Chest X-ray:
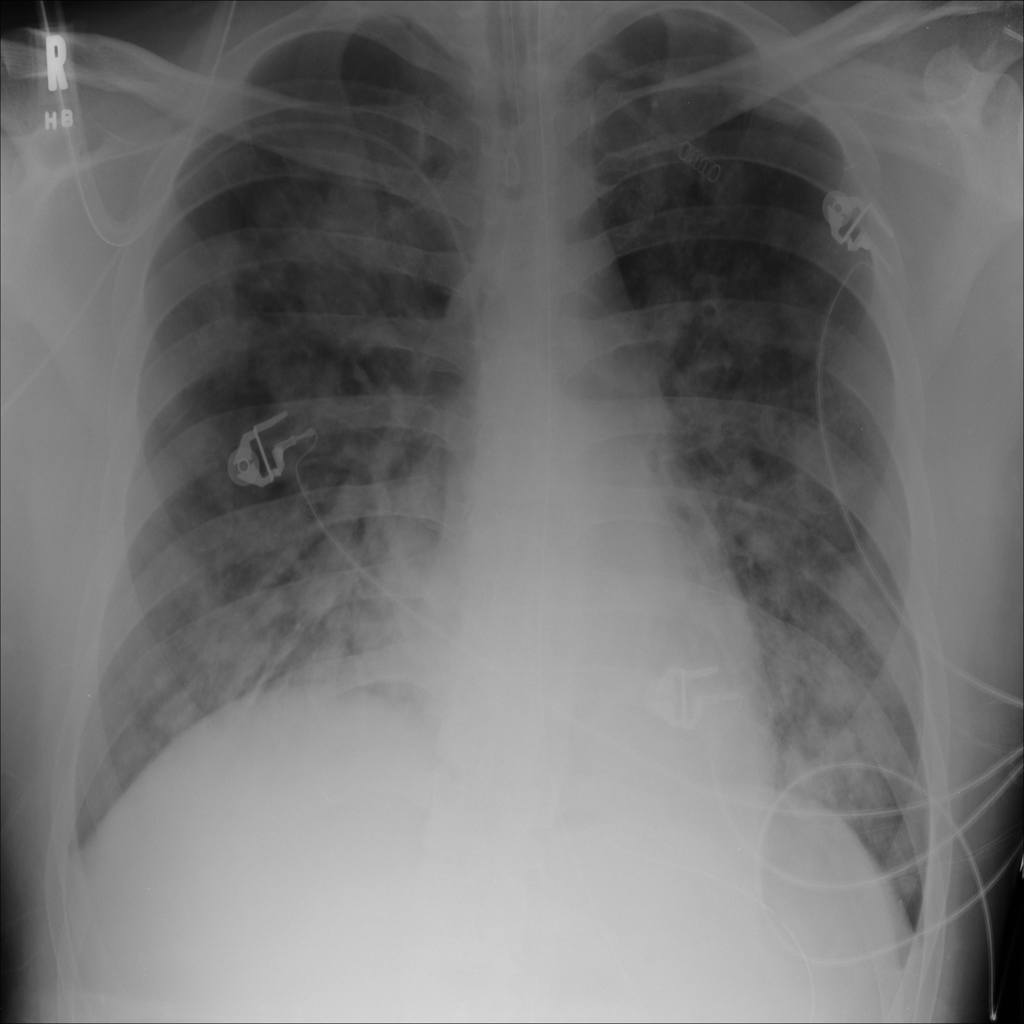
Findings: Consolidation, Effusion
No abnormal finding: no